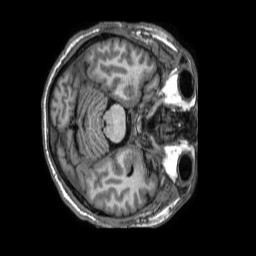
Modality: T1w
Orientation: axial
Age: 56
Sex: male
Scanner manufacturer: philips
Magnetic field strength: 1.5 T
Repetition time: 0.007088 s
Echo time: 0.003205 s